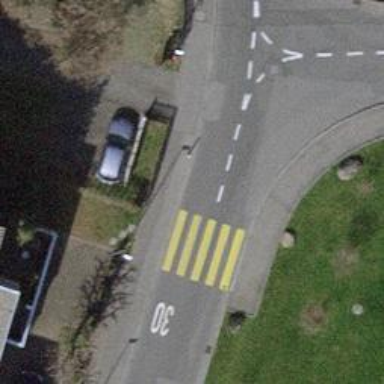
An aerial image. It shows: Zebra crossing on the road.